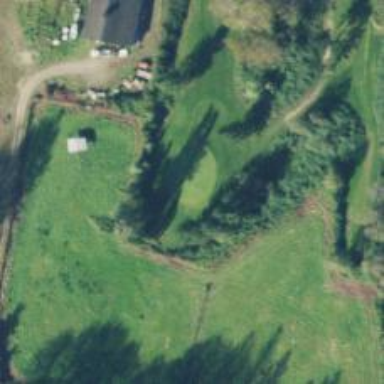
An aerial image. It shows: Golf hole.